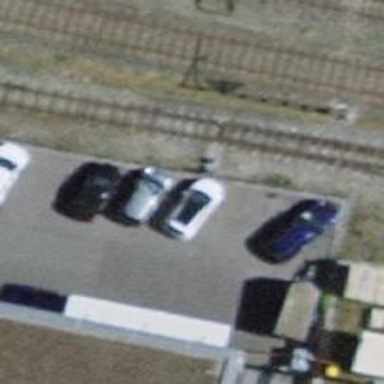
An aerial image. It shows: Railway switch.